Field crop: maize
Growth stage: 1
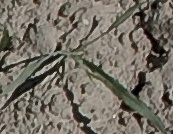
Species: sorghum